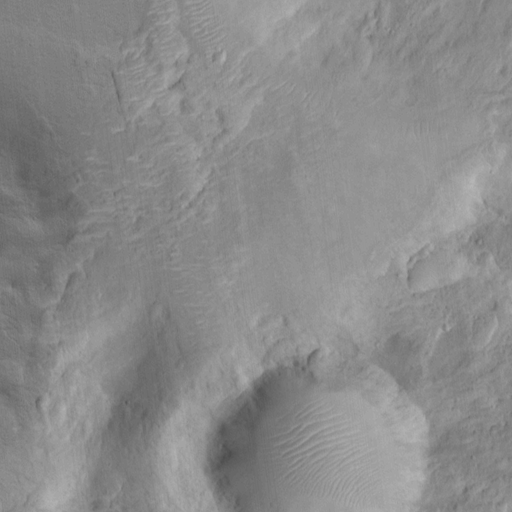
Classes present: Background, Cone